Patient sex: F
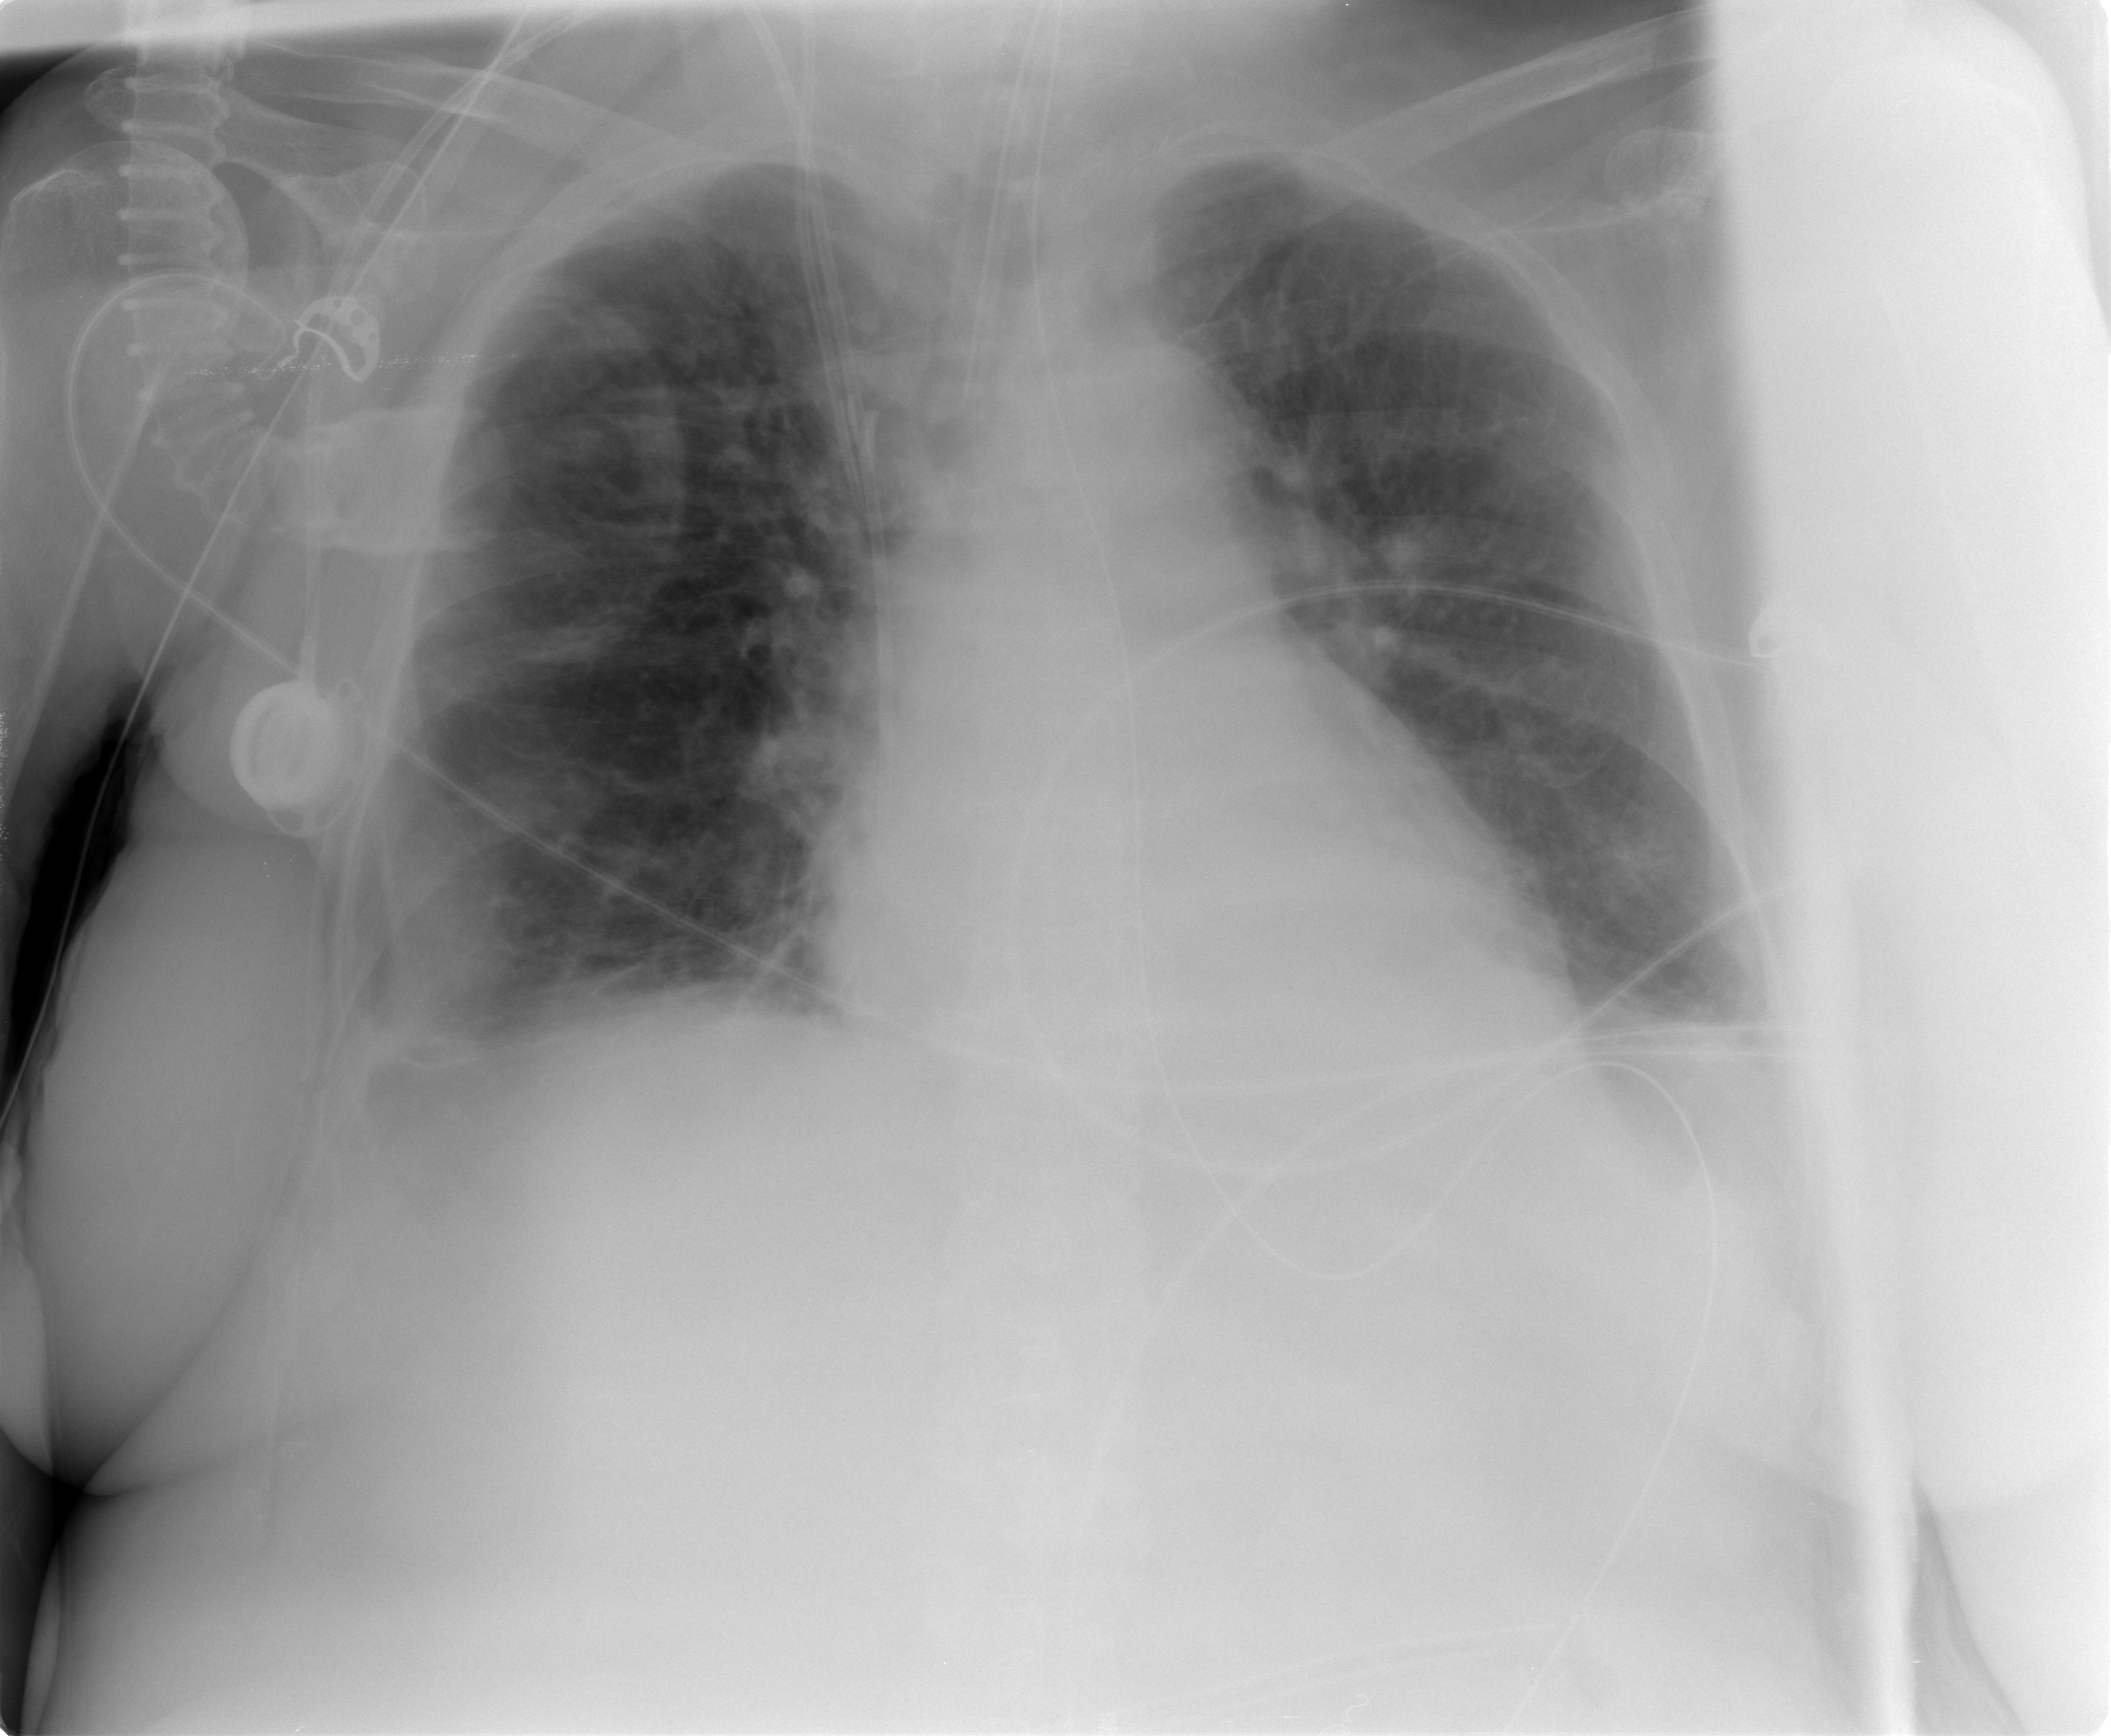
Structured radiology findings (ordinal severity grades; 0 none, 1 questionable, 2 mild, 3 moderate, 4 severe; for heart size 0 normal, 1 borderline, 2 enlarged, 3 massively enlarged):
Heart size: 0
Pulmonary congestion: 0
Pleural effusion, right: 1
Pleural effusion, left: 2
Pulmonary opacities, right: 0
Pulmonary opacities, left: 0
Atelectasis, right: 2
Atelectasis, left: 0